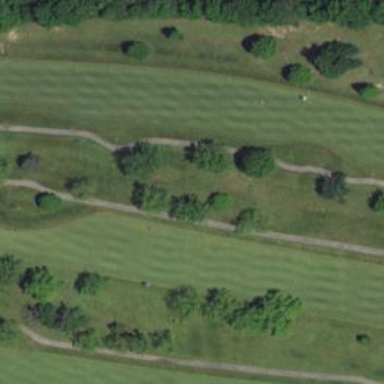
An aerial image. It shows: Path used for both walking and golf.